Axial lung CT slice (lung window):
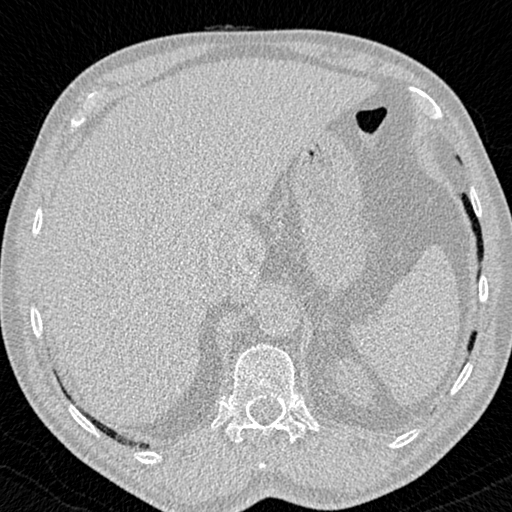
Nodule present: no